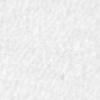
Label: no_change